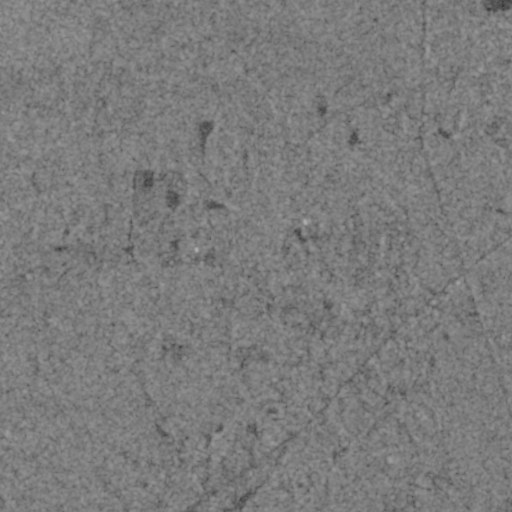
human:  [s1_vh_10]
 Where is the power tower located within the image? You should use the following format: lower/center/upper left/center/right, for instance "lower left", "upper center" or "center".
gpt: The power tower is located in the upper right of the image.
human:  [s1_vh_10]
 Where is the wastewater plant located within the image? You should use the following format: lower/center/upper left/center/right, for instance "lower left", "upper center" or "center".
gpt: The wastewater plant is located in the upper right of the image.
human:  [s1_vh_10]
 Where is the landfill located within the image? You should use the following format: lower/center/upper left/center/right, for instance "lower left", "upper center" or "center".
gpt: There is no landfill in the image.

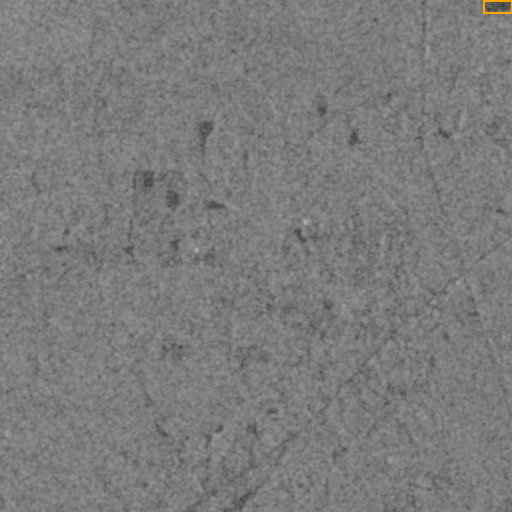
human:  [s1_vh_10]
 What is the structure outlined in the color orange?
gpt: The structure outlined in orange is a wastewater plant.
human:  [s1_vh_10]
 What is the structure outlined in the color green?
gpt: There is no green outline.